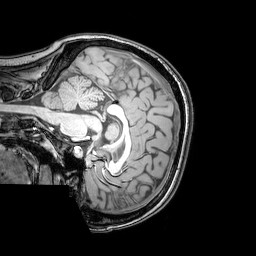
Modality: T1w
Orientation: sagittal
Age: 22
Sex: female
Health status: healthy
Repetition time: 0.081 s
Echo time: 0.037 s